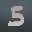
Label: 5